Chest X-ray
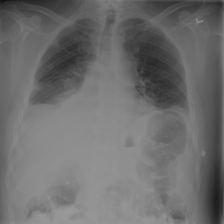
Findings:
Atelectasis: positive
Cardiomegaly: negative
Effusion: positive
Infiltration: positive
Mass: negative
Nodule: negative
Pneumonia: negative
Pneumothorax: negative
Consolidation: negative
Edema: negative
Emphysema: negative
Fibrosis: negative
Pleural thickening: negative
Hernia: negative